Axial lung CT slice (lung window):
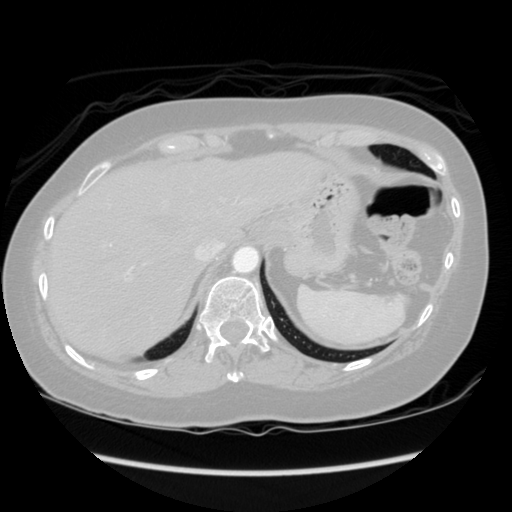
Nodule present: no